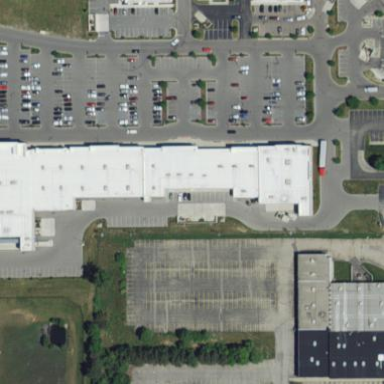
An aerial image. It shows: Retail building.